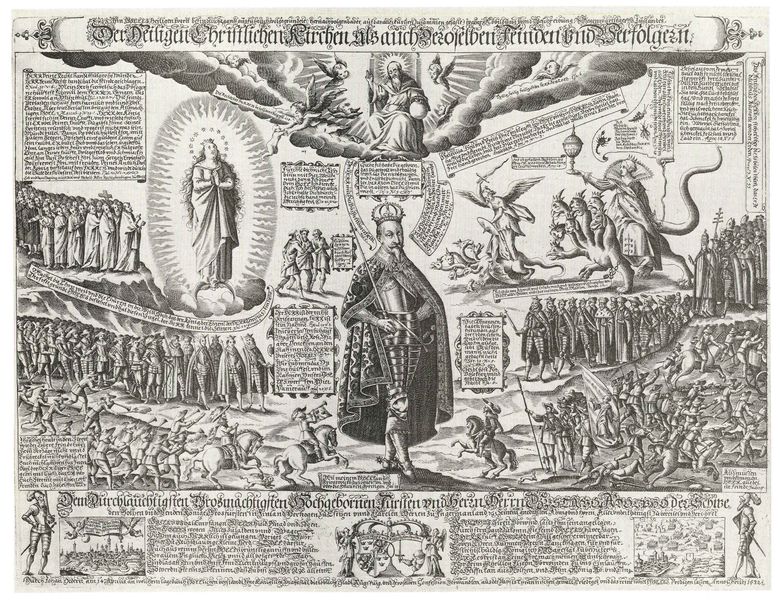
Titel: Jnn GOTTES Heiligen wortt befindtliche ... Abbildung
Institution: (Seriendruck)
Schlagwörter: flügel, gemälde, gott, gruppe, himmel, kampf, mann, umhang, wolken, menschen, mitte, männer, zeichnung, dame, wolke, versammlung, alt, bart, gericht, barock, böse, mensch, rahmen, bild, bildnis, kirche, wole, gewand, mantel, vater, blatt, krone, pferd, pferde, reiter, engel, deutschland, schwanz, holzschnitt, schrift, papier, grafik, graphik, figuren, krieg, bischof, kaiser, könig, soldaten, inschrift, deutsch, buch, religion, flammen, druck, druckgraphik, sterne, radierung, stich, titel, seite, illustration, schwert, text, zeitung, buchstaben, offenbarung, überschrift, herrscher, beten, mythologie, ritter, armee, fürst, heer, rüstung, wappen, heiligenschein, anhänger, gut, apokalypse, götter, teufel, märchen, fabelwesen, andacht, religiös, heiliger, prozession, umzug, königin, löwe, heilige, maria, kupferstich, madonna, glauben, christen, gloriole, heere, erzengel, chimäre, szenen, ungeheuer, christentum, drachen, drache, zepter, szepter, drachentöter, georg, michael, dämonen, monster, hydra, gottesmutter, latein, lateinisch, reformation, mandorla, katholisch, apostel, glorie, strahlenkranz, gottvater, passion, köni, gnade, schriftbänder, hure, sprache, heilge, apokalyptisches weib, heilige jungfrau, babylonische hure, 1600, text wolken, rütstung, töter, sternengranz, tott, heiige, fromme, biel, kayser, schrifz, himmelvater